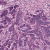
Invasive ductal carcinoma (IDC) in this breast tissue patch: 1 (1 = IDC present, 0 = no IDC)